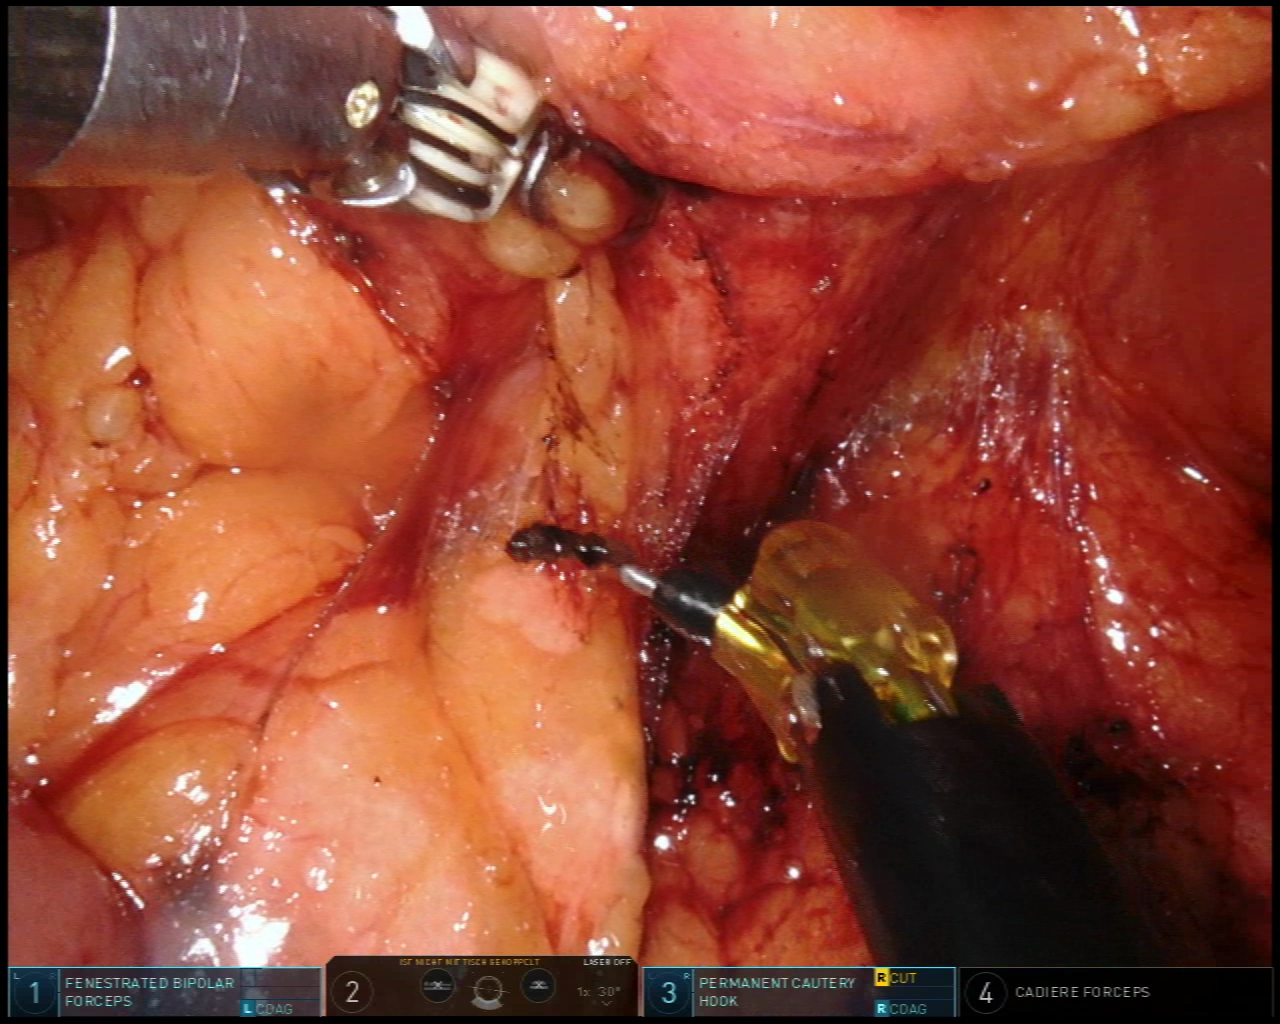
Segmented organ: pancreas
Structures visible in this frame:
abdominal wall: no
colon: no
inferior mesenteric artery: no
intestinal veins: no
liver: no
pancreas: yes
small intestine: yes
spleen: no
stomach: no
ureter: no
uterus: no
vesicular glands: no